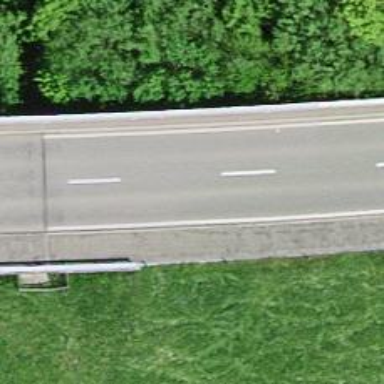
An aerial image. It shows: Bridge over cycleway.